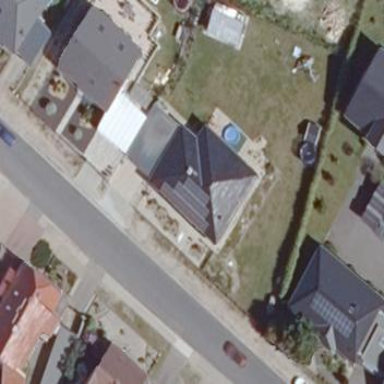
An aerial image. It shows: Simple and straightforward house.